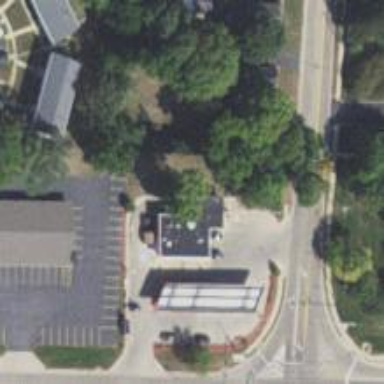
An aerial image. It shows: Convenience shop.